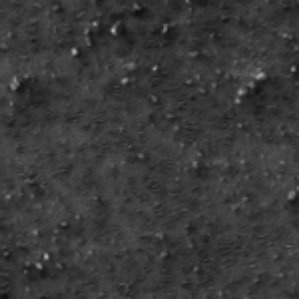
Label: frost